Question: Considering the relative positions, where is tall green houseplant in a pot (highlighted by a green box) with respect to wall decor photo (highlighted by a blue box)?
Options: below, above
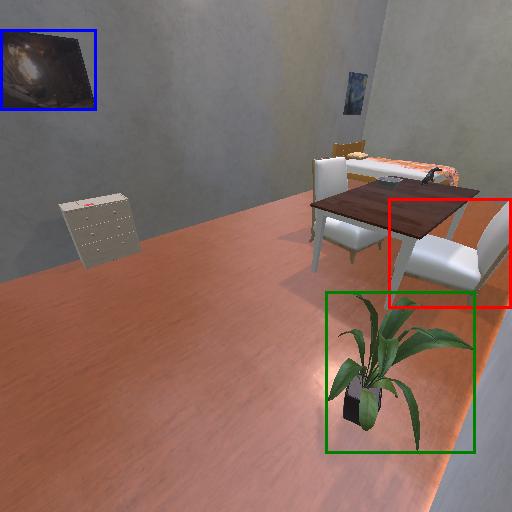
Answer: below